Field crop: maize
Growth stage: 2
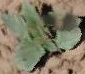
Species: datura